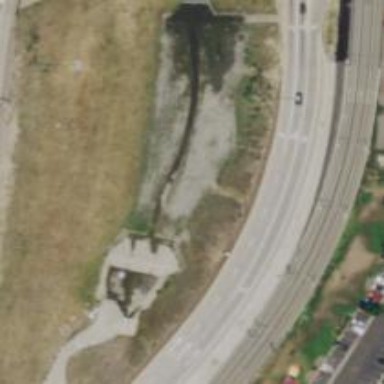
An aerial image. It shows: Concrete retaining wall.